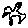
Label: bird